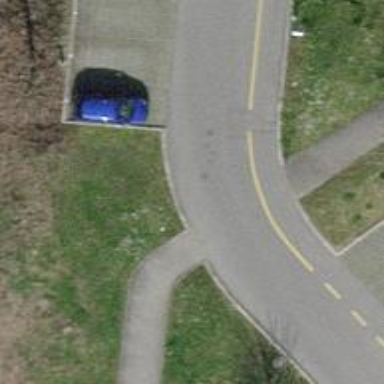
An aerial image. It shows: Kerb serving as barrier.